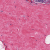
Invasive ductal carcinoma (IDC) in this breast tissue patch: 0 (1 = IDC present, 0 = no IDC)